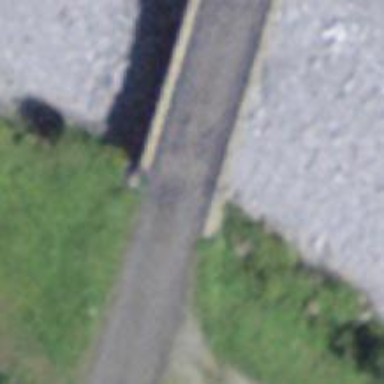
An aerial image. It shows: Unpaved unclassified road crossing paved bridge.